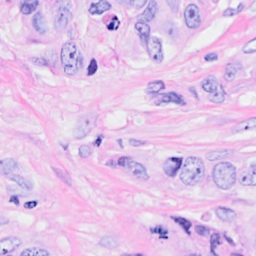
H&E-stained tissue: Breast